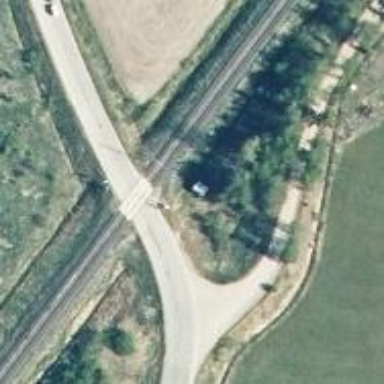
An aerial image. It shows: Continuous rail railway with electrified contact line.